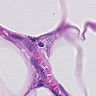
Metastatic tissue present: no